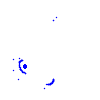
Particle: kaon